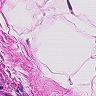
Metastatic tissue present: no